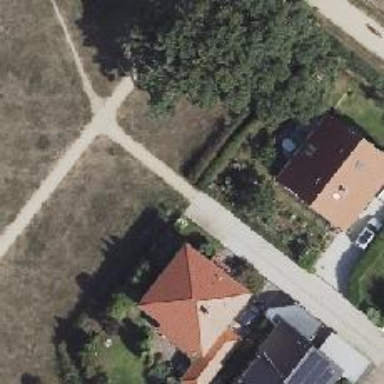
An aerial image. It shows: Compacted footway.